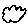
Label: cloud